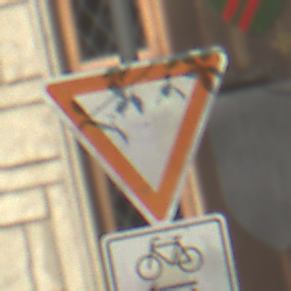
Verkehrszeichen: VorfahrtGewaehren
Zusatzzeichen unten: RichtungsangabeDurchPfeile9
Umgebung: Outdoor, Urban
Tageszeit: MorningAfternoon
Wetter: PartlyCloudy
Licht: Natural
Jahreszeit: NotSpecified
Kontrast: LowContrast